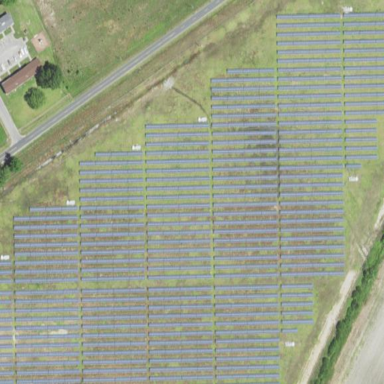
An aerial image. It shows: Solar power plant with photovoltaic technology surrounded by fence.